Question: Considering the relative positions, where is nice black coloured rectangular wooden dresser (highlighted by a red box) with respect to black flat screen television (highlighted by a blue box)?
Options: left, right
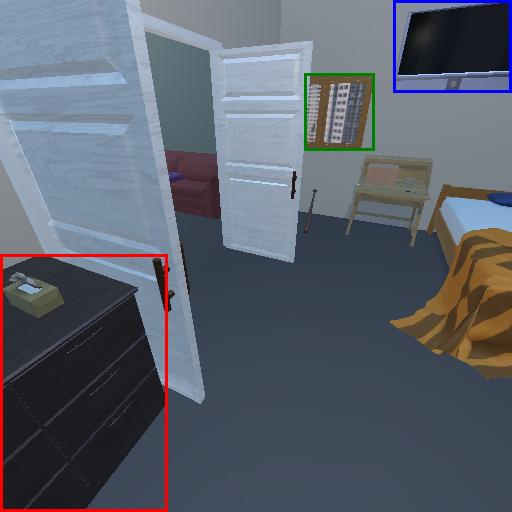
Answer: left